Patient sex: M
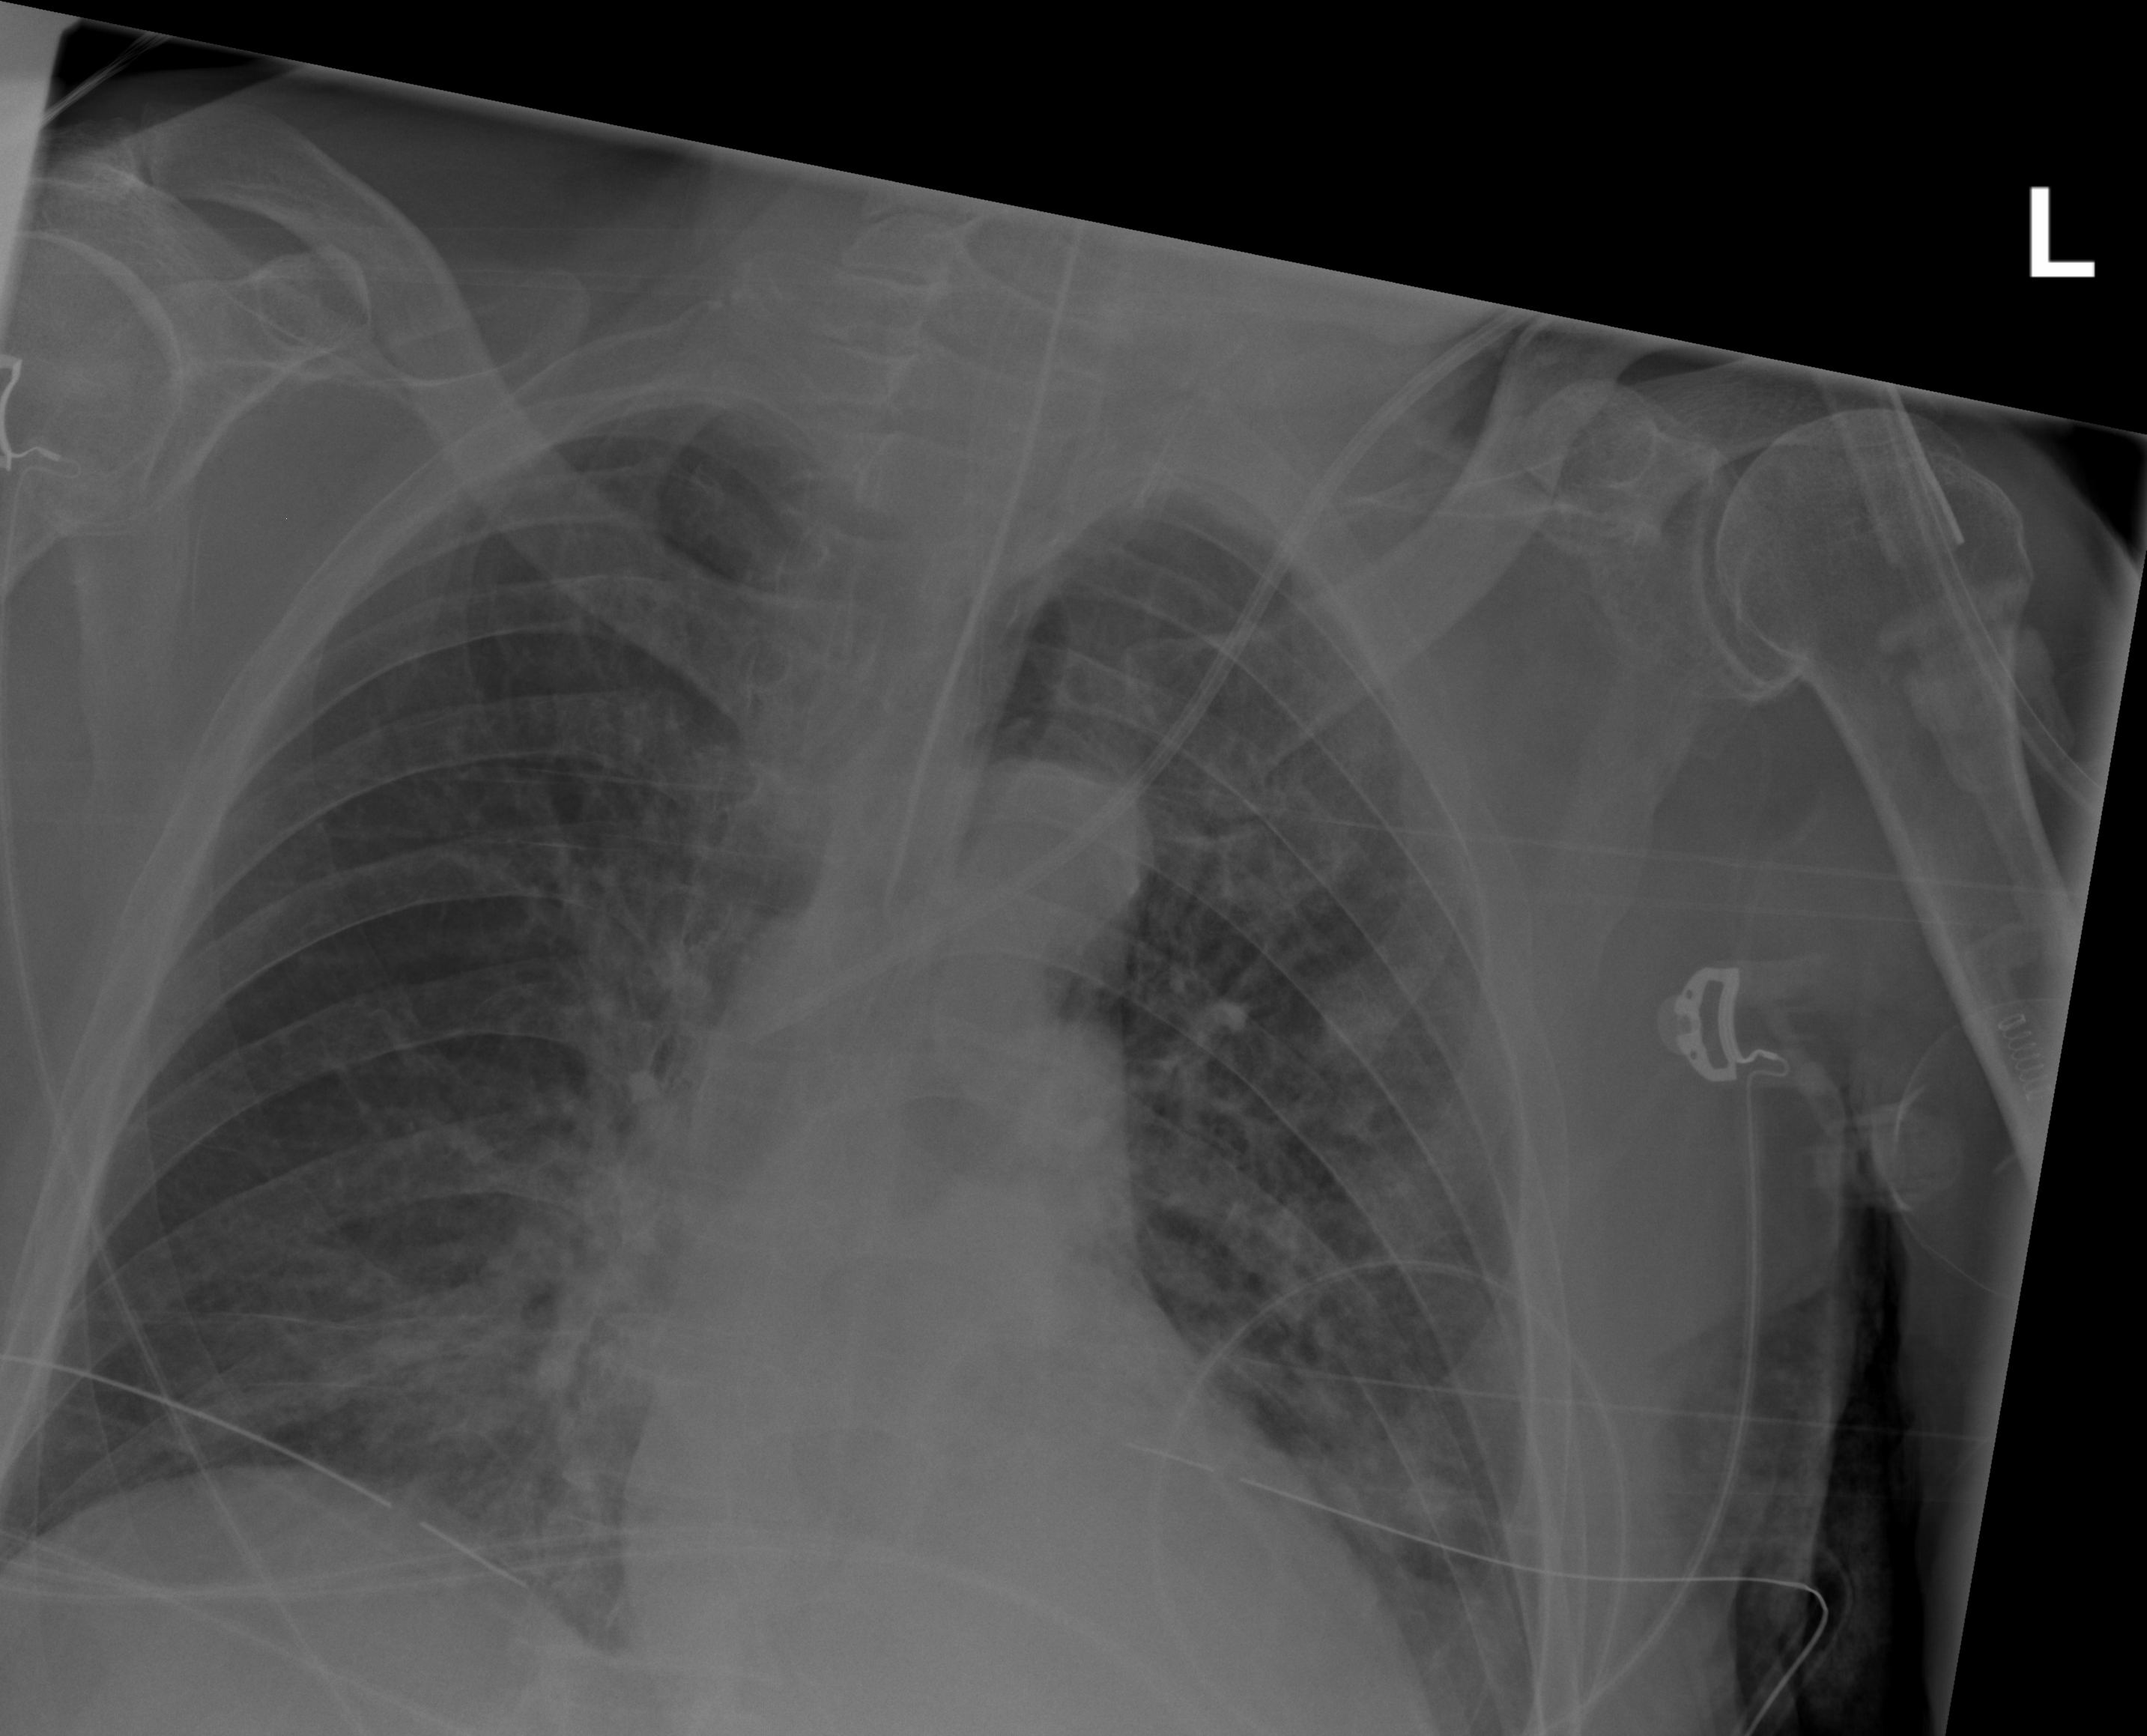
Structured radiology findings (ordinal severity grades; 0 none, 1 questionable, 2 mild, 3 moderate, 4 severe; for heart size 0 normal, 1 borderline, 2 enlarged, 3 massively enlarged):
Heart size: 0
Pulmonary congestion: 2
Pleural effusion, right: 0
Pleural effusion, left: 0
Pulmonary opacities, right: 2
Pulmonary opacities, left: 2
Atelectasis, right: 2
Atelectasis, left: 2